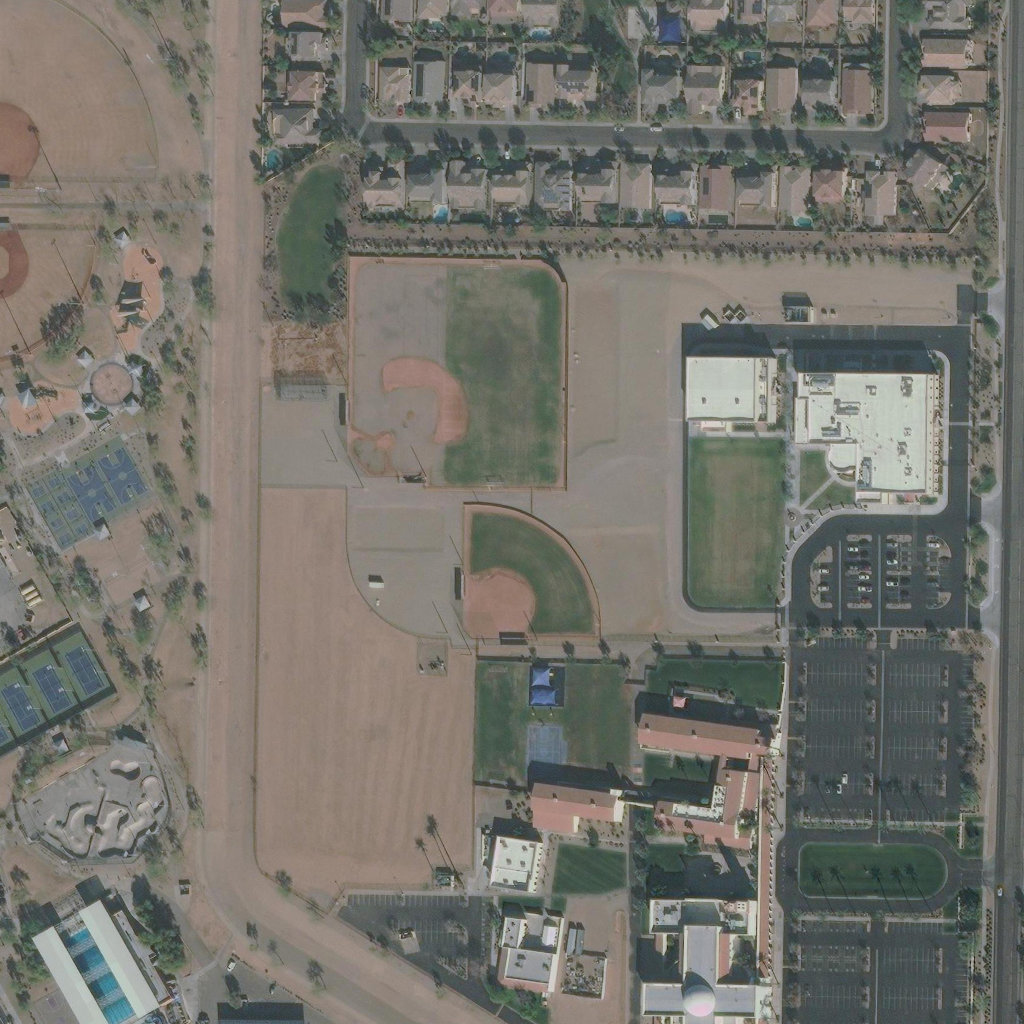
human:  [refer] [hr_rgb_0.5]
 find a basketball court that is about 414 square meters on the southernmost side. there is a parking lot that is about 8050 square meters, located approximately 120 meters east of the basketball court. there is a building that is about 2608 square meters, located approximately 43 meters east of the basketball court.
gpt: <box>[[51, 70, 54, 75, 0]]</box>

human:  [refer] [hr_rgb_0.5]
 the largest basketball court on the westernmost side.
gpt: <box>[[5, 42, 14, 51, 0]]</box>